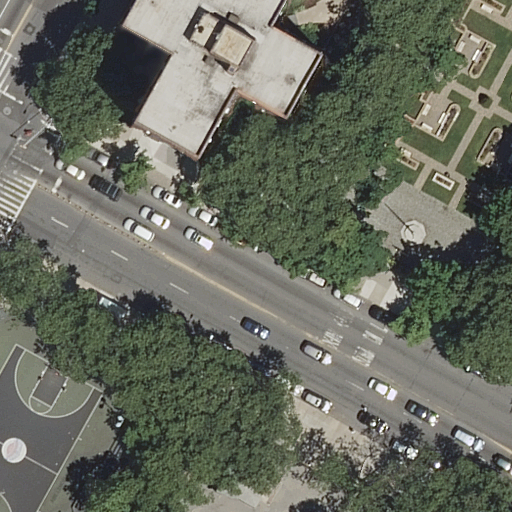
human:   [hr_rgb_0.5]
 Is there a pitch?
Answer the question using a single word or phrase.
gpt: yes

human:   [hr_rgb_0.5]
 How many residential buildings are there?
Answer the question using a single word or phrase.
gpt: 1

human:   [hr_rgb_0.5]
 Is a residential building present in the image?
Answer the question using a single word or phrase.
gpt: yes

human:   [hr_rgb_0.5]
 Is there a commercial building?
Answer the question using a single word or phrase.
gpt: no

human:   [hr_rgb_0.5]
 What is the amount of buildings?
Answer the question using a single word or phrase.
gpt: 1

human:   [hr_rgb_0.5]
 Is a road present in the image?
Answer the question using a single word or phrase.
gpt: yes

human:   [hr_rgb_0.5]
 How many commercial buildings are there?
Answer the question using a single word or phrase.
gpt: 0

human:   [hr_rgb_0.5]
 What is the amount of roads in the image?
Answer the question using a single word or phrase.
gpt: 2

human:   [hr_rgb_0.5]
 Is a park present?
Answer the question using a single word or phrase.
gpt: yes

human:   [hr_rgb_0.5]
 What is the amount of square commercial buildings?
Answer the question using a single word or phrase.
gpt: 0

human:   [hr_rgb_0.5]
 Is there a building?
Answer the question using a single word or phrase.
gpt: yes

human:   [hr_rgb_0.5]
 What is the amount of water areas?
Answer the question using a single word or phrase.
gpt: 0

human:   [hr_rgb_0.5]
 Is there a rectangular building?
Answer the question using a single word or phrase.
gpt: no

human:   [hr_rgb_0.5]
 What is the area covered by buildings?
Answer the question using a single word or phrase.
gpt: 1199m2

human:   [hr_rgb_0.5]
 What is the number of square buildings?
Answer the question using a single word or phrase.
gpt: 0

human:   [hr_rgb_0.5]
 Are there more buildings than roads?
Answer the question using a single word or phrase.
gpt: no

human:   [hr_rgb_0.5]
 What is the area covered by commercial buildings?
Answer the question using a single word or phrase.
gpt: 0m2

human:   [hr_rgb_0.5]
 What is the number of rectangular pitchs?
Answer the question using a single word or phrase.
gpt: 1

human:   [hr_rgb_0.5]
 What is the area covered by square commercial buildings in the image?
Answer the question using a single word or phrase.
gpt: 0m2

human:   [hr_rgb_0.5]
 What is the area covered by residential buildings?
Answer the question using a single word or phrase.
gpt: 1199m2

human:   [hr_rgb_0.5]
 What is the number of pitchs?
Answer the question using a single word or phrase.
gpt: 1

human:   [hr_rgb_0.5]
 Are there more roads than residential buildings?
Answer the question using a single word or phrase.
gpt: yes

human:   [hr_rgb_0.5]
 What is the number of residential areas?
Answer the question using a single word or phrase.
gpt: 2

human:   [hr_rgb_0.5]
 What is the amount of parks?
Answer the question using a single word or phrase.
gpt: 1

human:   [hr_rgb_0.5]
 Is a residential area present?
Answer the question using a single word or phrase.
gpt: yes

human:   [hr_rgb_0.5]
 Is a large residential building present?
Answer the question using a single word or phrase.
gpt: yes

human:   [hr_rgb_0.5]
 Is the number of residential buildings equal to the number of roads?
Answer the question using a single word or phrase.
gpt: no

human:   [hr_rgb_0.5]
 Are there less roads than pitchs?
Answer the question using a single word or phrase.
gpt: no

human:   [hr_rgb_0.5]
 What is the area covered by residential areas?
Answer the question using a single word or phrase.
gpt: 247m2

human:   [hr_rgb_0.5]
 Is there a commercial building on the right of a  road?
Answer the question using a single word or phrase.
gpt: no

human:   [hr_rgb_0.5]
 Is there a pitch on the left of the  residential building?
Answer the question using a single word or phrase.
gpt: yes

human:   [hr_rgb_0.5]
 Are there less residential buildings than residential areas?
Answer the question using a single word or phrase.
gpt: yes

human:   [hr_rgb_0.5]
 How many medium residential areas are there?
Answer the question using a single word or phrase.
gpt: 1

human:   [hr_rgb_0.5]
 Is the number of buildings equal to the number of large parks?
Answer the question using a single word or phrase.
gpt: yes

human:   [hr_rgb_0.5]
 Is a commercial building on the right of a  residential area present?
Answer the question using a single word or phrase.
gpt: no

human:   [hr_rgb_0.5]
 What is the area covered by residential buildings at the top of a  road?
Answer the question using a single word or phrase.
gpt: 1199m2

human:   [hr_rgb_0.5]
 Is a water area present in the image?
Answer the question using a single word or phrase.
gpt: no

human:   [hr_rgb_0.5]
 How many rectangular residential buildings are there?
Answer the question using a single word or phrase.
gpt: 0

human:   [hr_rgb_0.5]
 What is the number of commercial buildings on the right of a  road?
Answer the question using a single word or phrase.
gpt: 0

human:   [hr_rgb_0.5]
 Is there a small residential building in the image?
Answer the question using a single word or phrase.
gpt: no

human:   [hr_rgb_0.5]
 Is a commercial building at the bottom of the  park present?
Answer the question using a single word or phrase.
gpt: no

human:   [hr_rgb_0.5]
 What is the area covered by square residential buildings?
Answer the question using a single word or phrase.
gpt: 0m2

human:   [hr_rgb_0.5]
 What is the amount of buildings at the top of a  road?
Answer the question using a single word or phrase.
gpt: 1

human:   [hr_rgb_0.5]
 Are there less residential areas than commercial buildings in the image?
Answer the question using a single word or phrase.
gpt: no

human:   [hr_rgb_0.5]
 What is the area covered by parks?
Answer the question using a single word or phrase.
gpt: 2590m2

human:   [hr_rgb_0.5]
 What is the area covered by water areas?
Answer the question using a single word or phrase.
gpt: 0m2

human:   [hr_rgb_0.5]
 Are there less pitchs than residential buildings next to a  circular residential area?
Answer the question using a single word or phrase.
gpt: no

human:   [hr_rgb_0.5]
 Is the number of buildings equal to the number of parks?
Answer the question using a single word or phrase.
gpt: yes

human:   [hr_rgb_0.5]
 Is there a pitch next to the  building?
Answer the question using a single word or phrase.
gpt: yes

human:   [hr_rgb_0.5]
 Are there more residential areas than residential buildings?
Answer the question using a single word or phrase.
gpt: yes

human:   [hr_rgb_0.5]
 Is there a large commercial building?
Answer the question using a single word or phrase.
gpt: no

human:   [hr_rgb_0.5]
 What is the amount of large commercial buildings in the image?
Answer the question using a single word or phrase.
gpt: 0

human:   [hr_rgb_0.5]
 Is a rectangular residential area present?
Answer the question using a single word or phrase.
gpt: yes

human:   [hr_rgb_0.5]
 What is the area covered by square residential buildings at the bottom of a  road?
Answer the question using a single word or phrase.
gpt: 0m2

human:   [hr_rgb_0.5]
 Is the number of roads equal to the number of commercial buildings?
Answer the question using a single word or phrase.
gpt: no

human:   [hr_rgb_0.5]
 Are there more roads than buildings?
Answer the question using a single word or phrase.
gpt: yes

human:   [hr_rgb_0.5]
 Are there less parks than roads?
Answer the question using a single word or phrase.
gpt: yes

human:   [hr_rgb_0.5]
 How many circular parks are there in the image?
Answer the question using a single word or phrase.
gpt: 0

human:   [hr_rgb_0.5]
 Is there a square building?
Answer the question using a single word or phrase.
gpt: no

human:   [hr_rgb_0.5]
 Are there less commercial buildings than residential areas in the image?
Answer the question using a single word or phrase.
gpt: yes

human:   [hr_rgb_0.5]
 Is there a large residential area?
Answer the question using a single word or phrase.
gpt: no

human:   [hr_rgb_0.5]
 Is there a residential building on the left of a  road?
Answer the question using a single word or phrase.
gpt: no

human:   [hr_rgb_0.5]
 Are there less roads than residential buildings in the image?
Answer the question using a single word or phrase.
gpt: no

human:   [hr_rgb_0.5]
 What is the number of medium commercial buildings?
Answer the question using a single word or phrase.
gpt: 0